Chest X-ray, PA view. Patient: 28 years old, sex F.
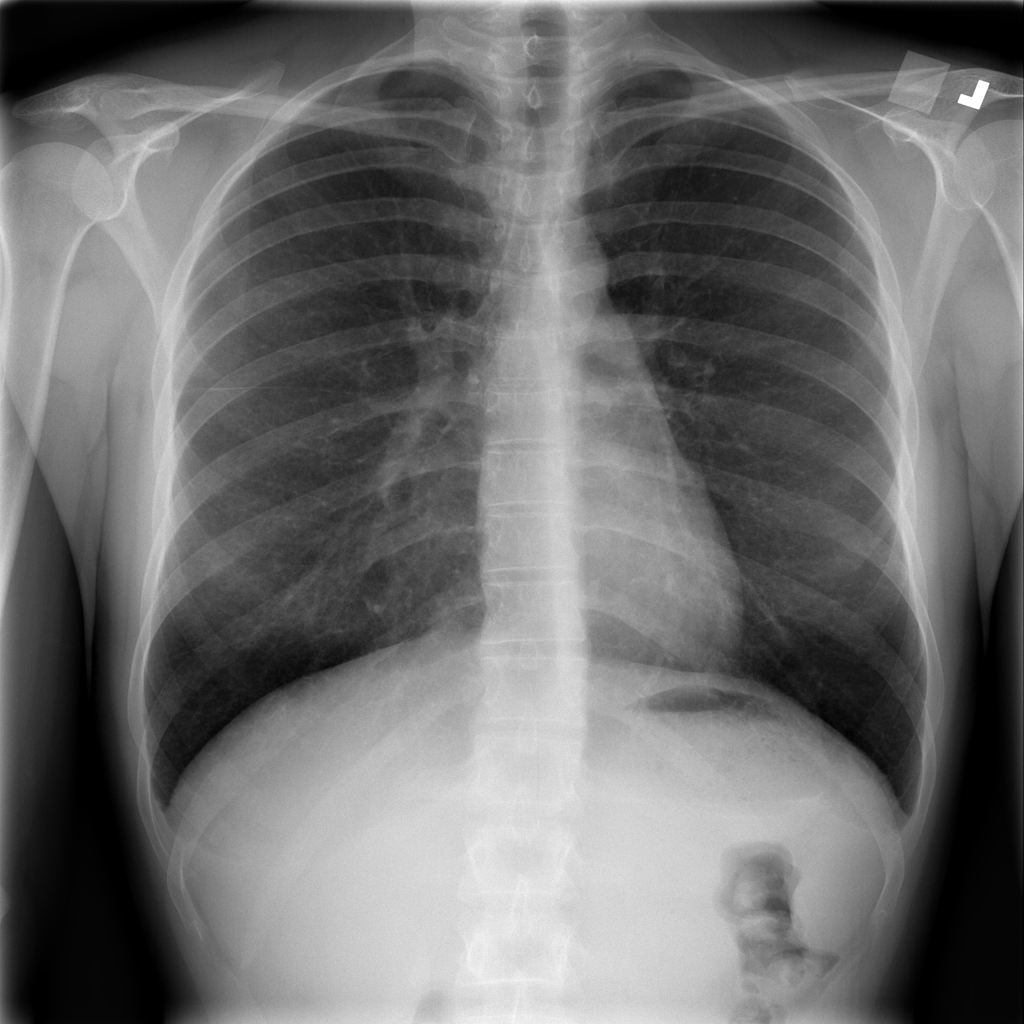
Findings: Pneumothorax